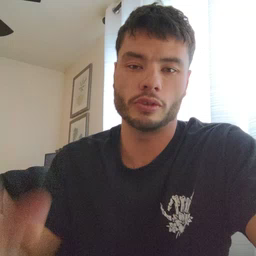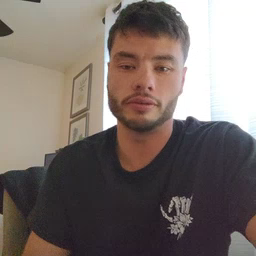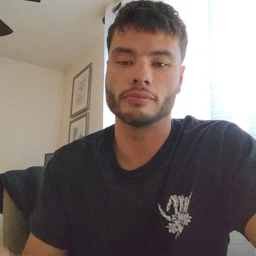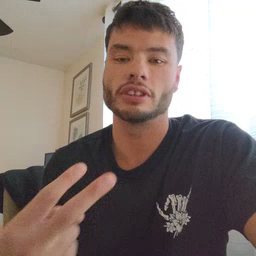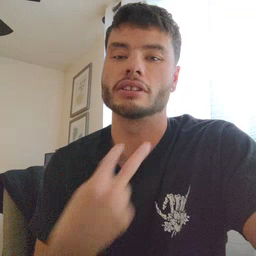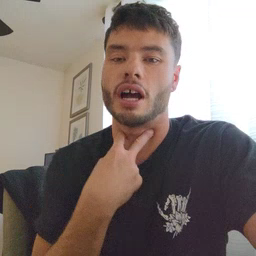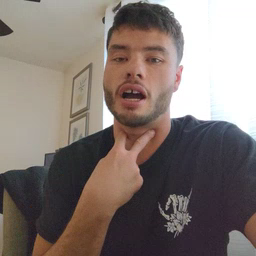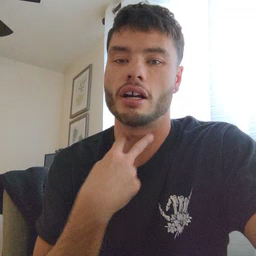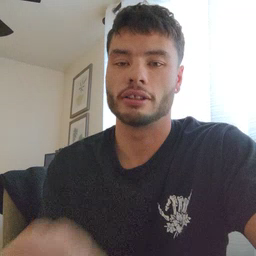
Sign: stuck